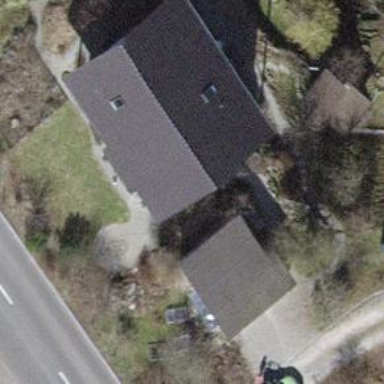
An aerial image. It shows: Detached building.